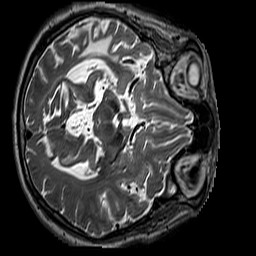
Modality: T2w
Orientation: axial
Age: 65
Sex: male
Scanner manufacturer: siemens
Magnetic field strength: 3 T
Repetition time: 3.2 s
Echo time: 0.212 s